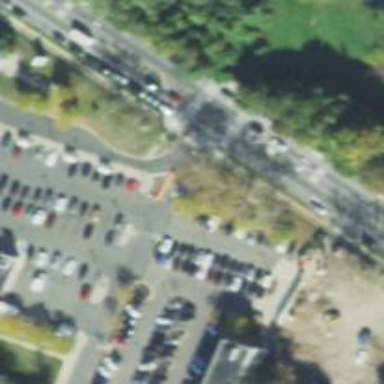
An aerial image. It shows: Footway.